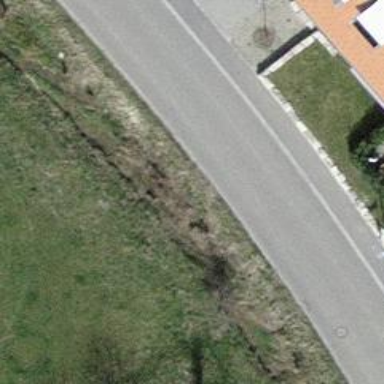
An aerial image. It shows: Tertiary road.